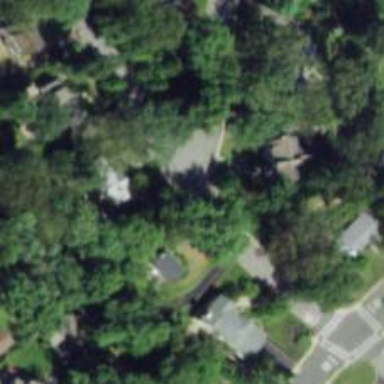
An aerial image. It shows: Residential road with sidewalk on the left side.